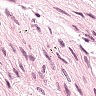
Metastatic tissue present: no